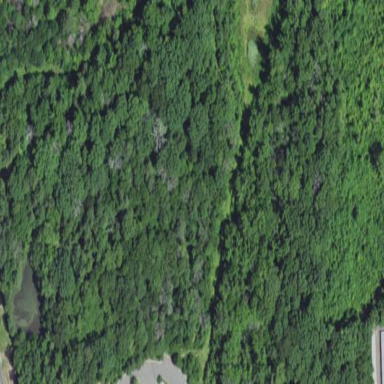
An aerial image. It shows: Mixed woodland with variety of leaf types and cycles.